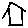
Label: house